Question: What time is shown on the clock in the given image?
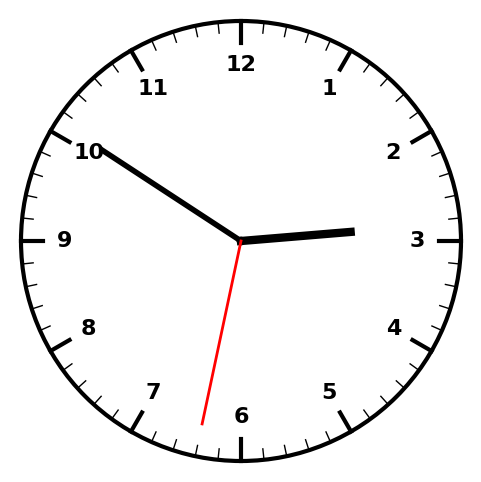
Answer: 02:50:32